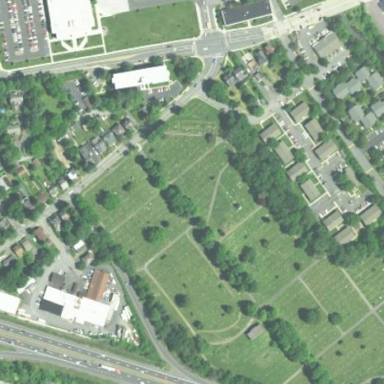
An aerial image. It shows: Cemetery.